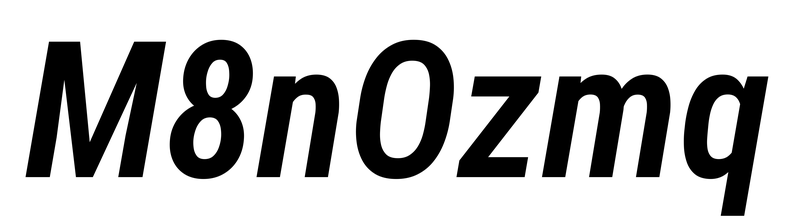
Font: Roboto-Italic_Condensed_SemiBold_Italic